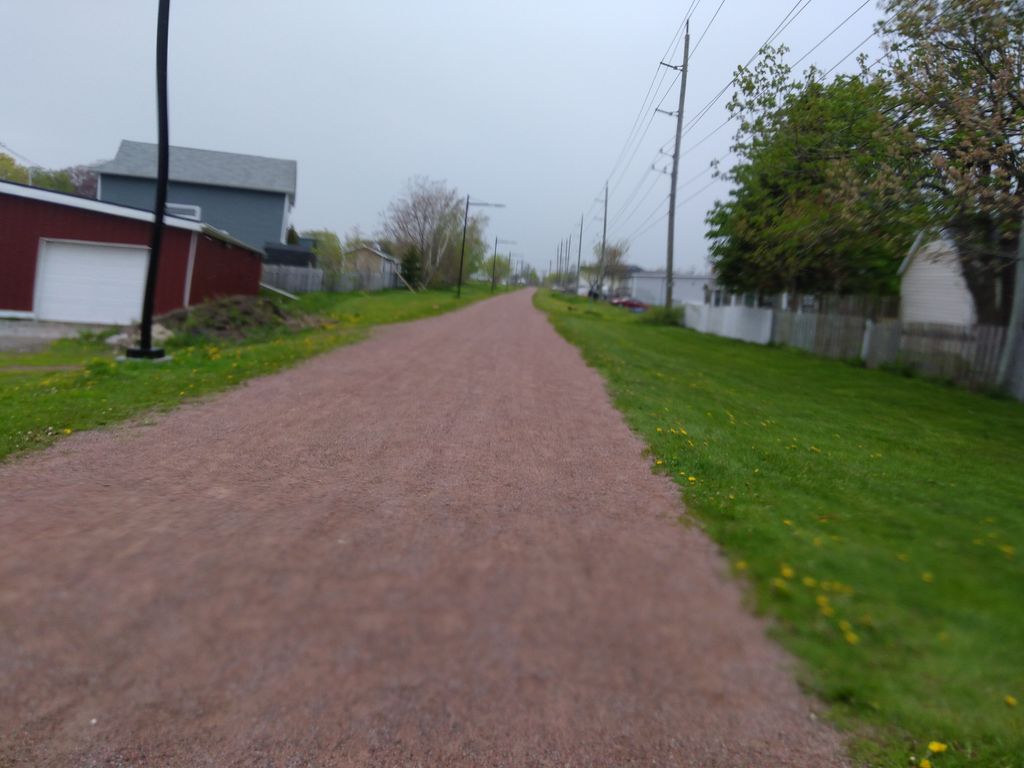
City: charlottetown